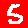
Digit: 5